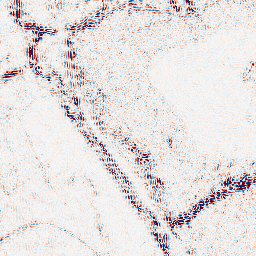
Category: wavelet
Decomposition family: wavelet_dwt
Decomposition parameters: wavelet: coif2
level: 2
Upsampling method: bicubic
Upsampling parameters: scale: 8
Upsampling scale: 8